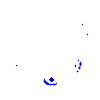
Particle: proton